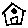
Label: house